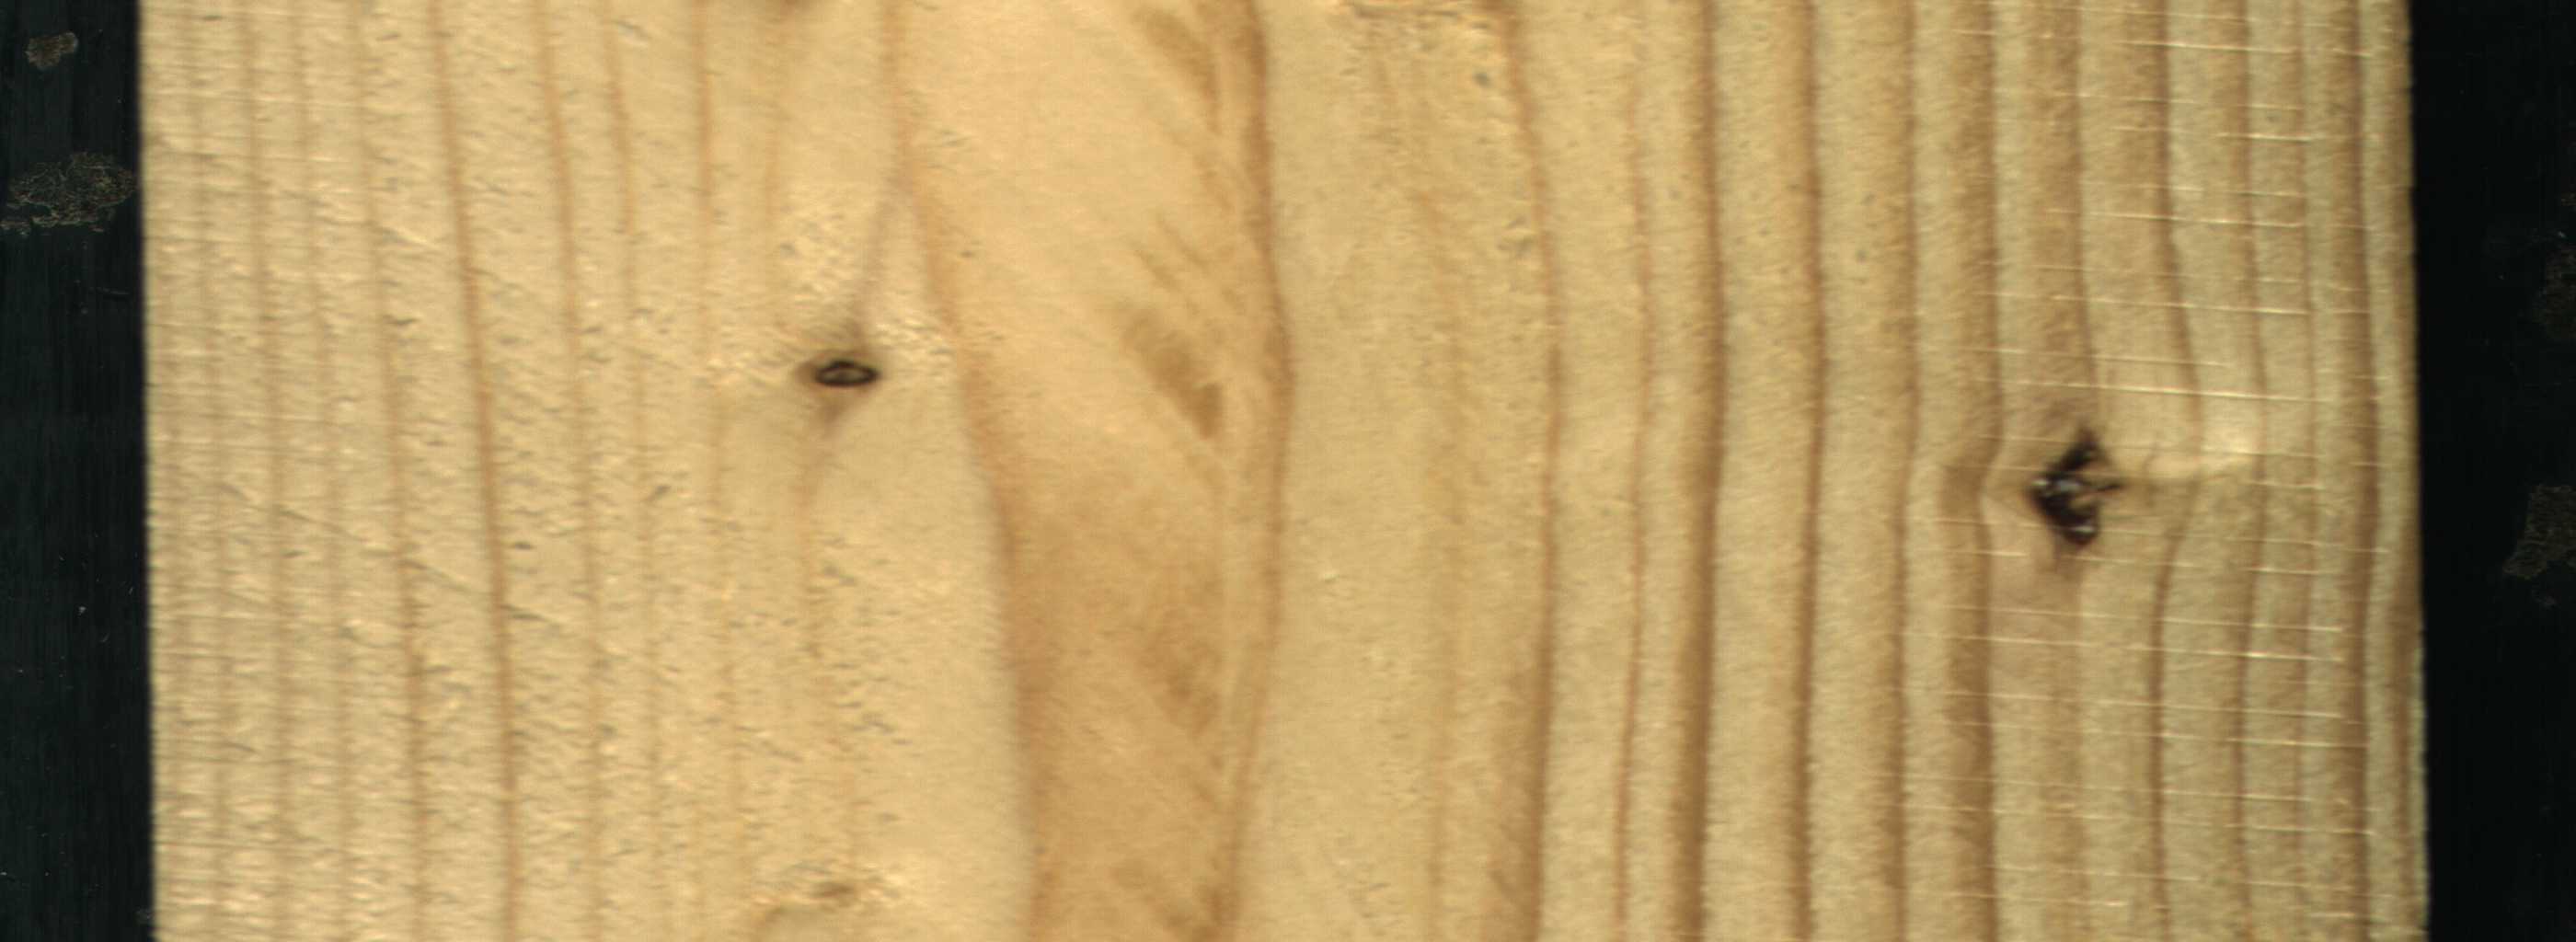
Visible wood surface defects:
Dead_Knot
Dead_Knot